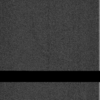
Label: dusty